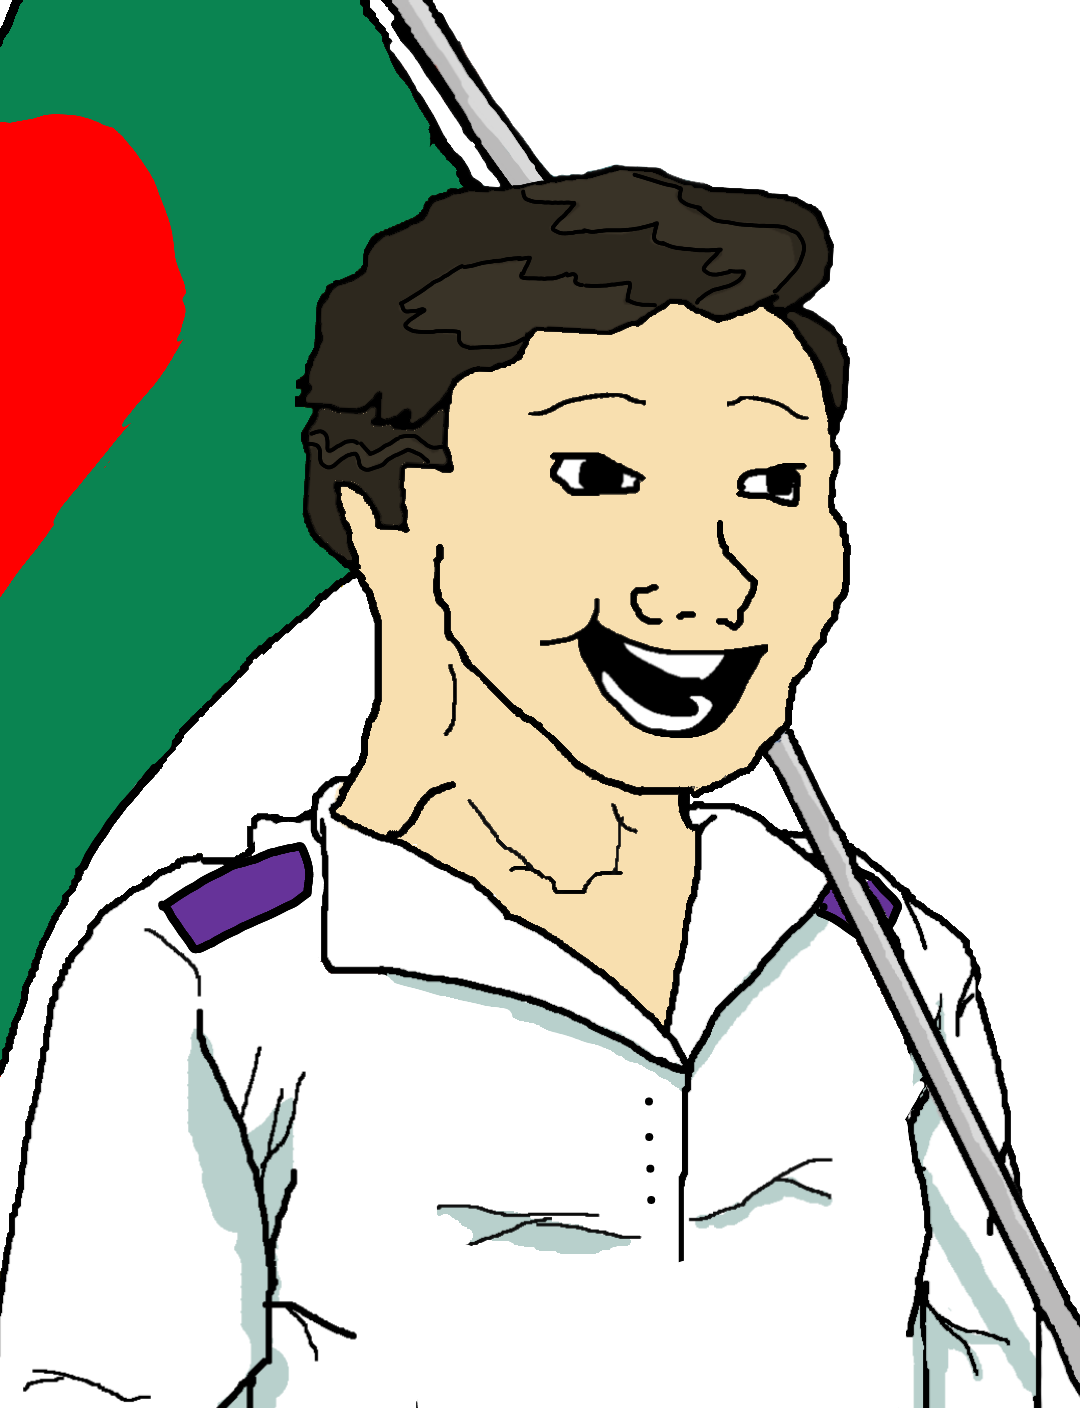
Label: 5_Bloomer